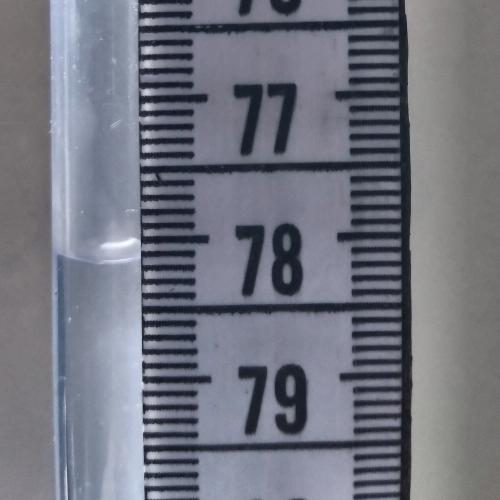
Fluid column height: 78.1 cm